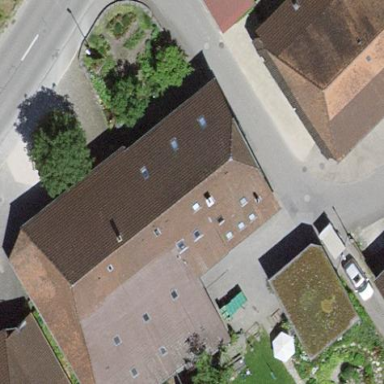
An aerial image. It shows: Farm building that also functions as farm shop.